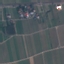
Land use / land cover: PermanentCrop